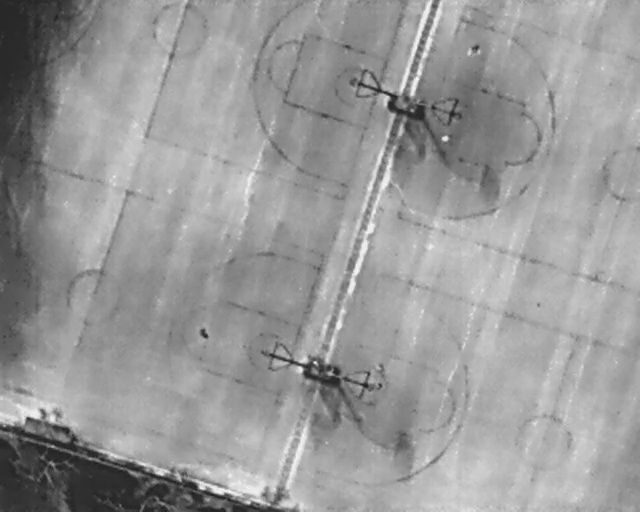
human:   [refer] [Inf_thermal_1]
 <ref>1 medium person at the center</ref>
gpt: <box>[[30, 64, 32, 66, 2]]</box>

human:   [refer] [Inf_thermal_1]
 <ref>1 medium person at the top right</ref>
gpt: <box>[[72, 8, 75, 11, 2]]</box>